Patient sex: M
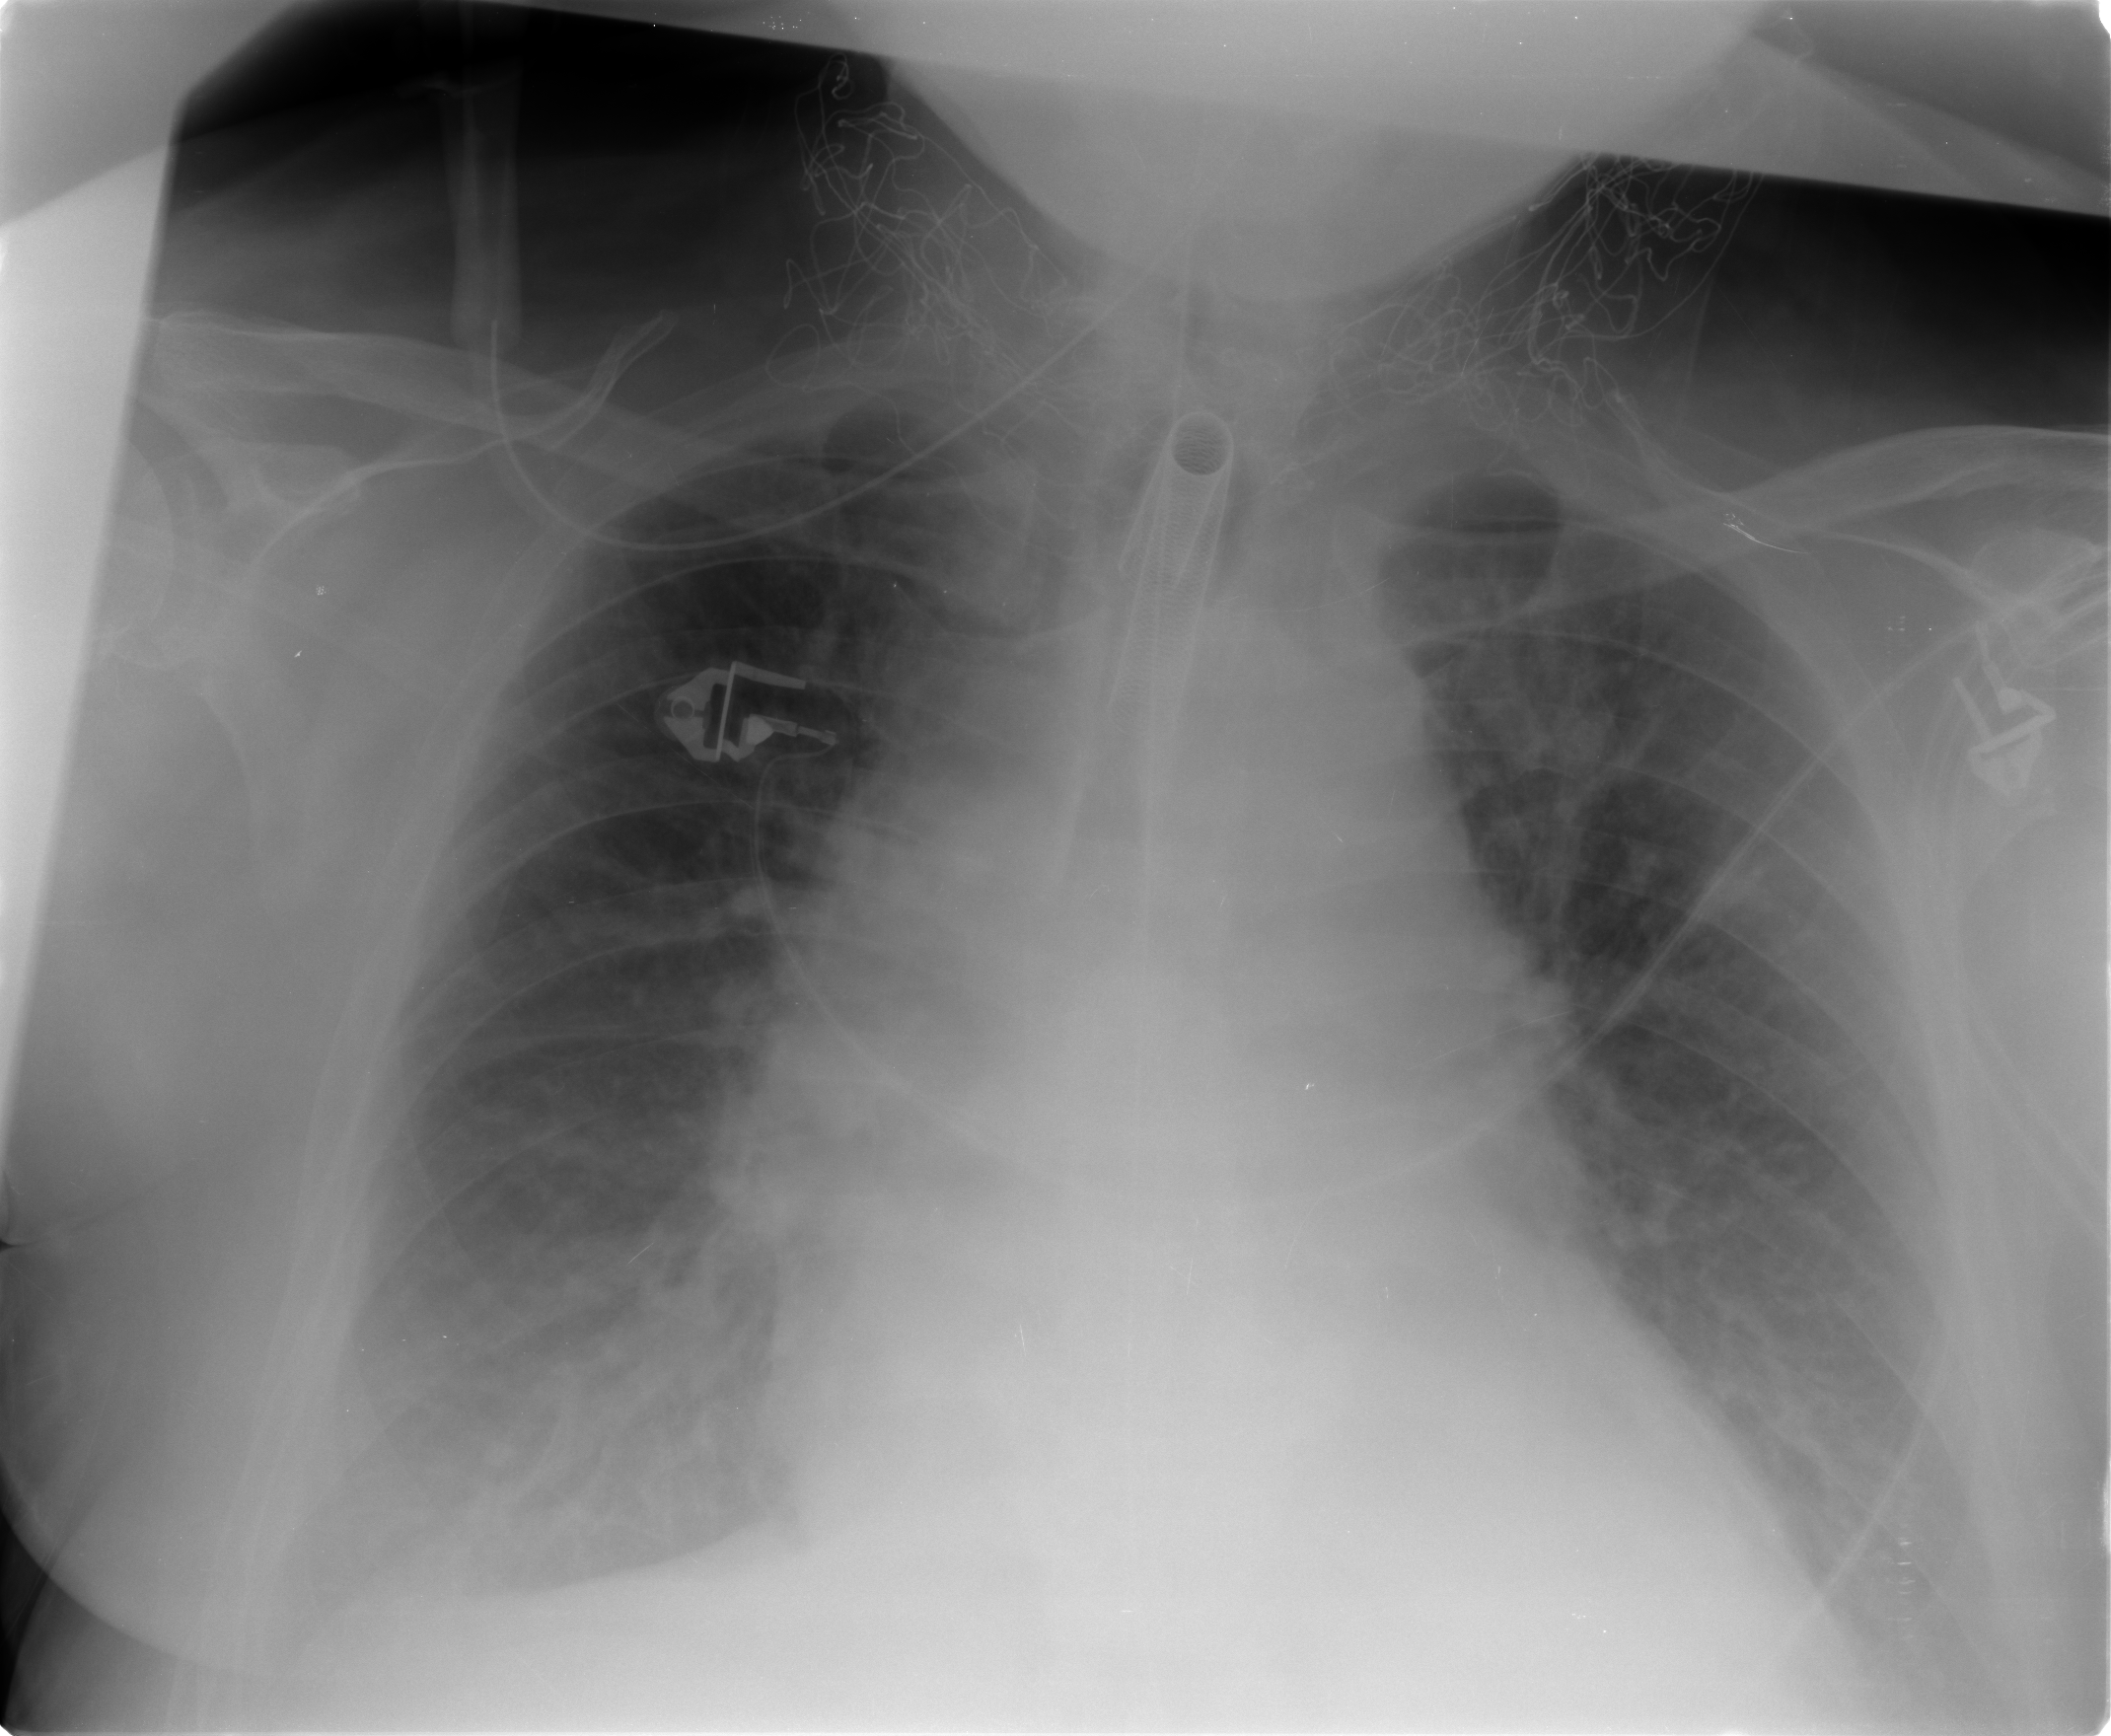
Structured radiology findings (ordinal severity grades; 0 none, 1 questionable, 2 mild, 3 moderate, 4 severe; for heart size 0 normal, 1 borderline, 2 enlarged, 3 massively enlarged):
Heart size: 2
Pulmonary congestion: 2
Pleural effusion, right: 2
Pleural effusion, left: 2
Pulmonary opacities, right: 1
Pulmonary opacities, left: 2
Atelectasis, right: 2
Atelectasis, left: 2